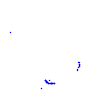
Particle: proton